Question: When i 'draw' these 'text' in 'PDF' to 'truncate' to 'specific width' difference in these two i don't get it.
:
'''
NSString *strText12 = @"HASDHADH skjdfhhs HKSJDHF.;; []'.hfkjhsfS SDHJHFSH jsfsjdfsn eiwj NJSDSJDF SDLKJJ sfkjsj wreoiwuowu 87243 7298 72jsdj h@#$$$!@$$";
if (strText12.length > 110 ) {
strText12 = [strText12 substringToIndex:110];
strText12 = [strText12 stringByAppendingFormat:@"...."];
}
CGContextSelectFont (aCgPDFContextRef, "Helvetica", 12, kCGEncodingMacRoman);
CGContextSetTextDrawingMode (aCgPDFContextRef, kCGTextFill);
CGContextSetRGBFillColor (aCgPDFContextRef, 0, 0, 0, 1);
const char *text1 = [strText12 UTF8String];
CGContextShowTextAtPoint (aCgPDFContextRef, 10,50.0, text1, strlen(text1));
'''
:
'''
NSString *strText = @"hasdhadh skjdfhhs hksjdhf.;; []'.hfkjhsfs sdhjhfsh jsfsjdfsn eiwj njsdsjdf sdlkjj sfkjsj wreoiwuowu 87243 7298 72jsdj h@#$$$!@$$";
if (strText.length > 110 ) {
strText = [strText substringToIndex:110];
strText = [strText stringByAppendingFormat:@"...."];
}
CGContextSelectFont (aCgPDFContextRef, "Helvetica", 12, kCGEncodingMacRoman);
CGContextSetTextDrawingMode (aCgPDFContextRef, kCGTextFill);
CGContextSetRGBFillColor (aCgPDFContextRef, 0, 0, 0, 1);
const char *text = [strText UTF8String];
CGContextShowTextAtPoint (aCgPDFContextRef, 10,10.0, text, strlen(text));
'''
:

: Even using 'CoreText' 'result' is 'same'.
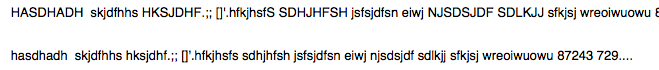
Answer: One solution can be : Get 'no' of 'upperCase letters' from 'actual string' and now 'proportionally' multiply with 35% of count which will be removed from 'original index' which is 110.
'''
NSString *textToDraw = some string
int range = 100;
NSString *strTruncate = textToDraw;
if (strTruncate.length > range ) {
strTruncate = [strTruncate substringToIndex:range];
//NSLog(@"now : %@",strTruncate);
int actualIndex = 0;
int count = [self getNoUpperCaseCharWithString:strTruncate];
if (count>0) {
float minusIndex = (float)count*0.35;
actualIndex = range - (int)minusIndex;
//actualIndex -= 4;
}
else{
actualIndex = range;
}
if (strTruncate.length > actualIndex ) {
textToDraw = [strTruncate substringToIndex:actualIndex];
textToDraw = [strTruncate stringByAppendingFormat:@"..."];
}
//NSLog(@"after : %@",textToDraw);
}
'''
Get 'count' of 'upperCase' letters from 'string' :
'''
-(int)getNoUpperCaseCharWithString:(NSString *)string
{
int count=0;
for (int i = 0; i < [string length]; i++) {
BOOL isUppercase = [[NSCharacterSet uppercaseLetterCharacterSet] characterIsMember:[string characterAtIndex:i]];
if (isUppercase == YES)
count++;
}
return count;
}
'''
: not found accurate solution to these.......